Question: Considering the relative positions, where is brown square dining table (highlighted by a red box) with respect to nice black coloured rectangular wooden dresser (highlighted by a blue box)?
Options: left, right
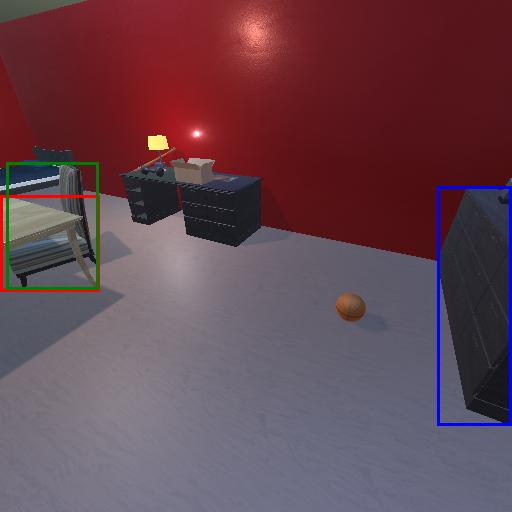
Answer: left